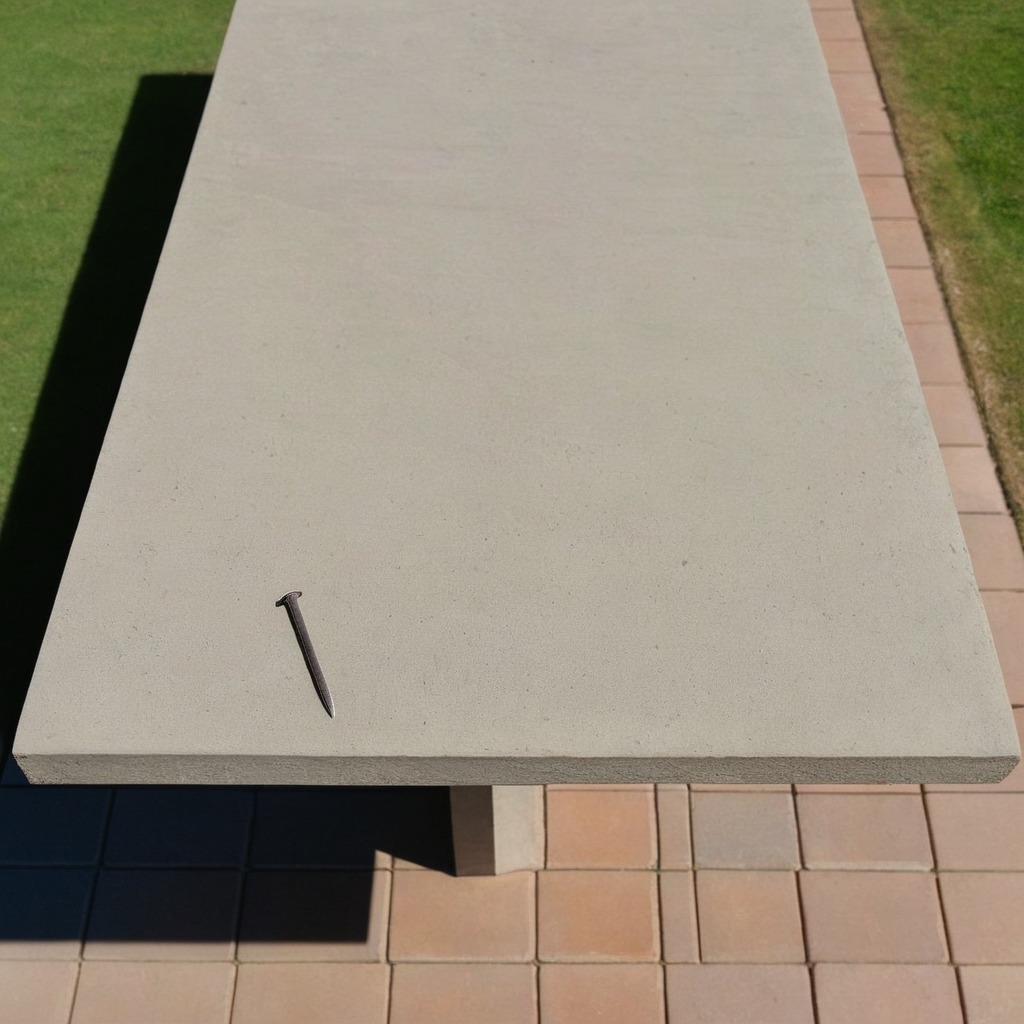
A nail is lying on a wooden table inside a workshop at night.